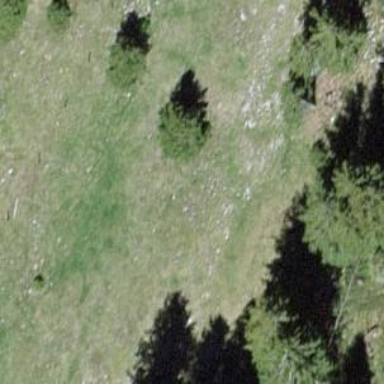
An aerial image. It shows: Needle-leaved tree in its natural environment.